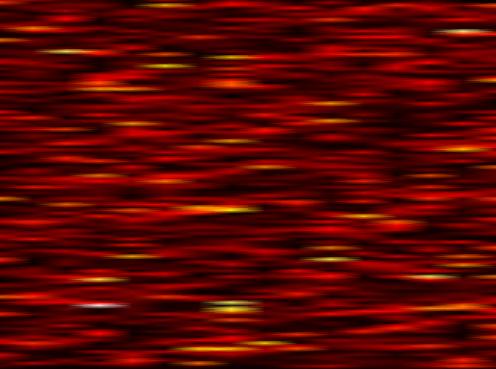
Label: FOFDM